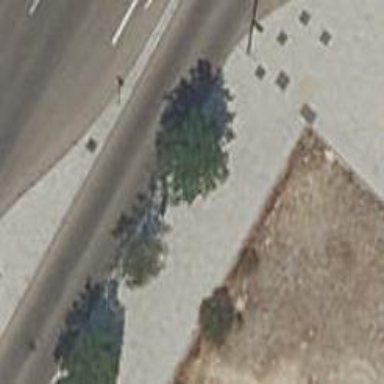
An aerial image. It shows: Bus stop with platform for public transport.